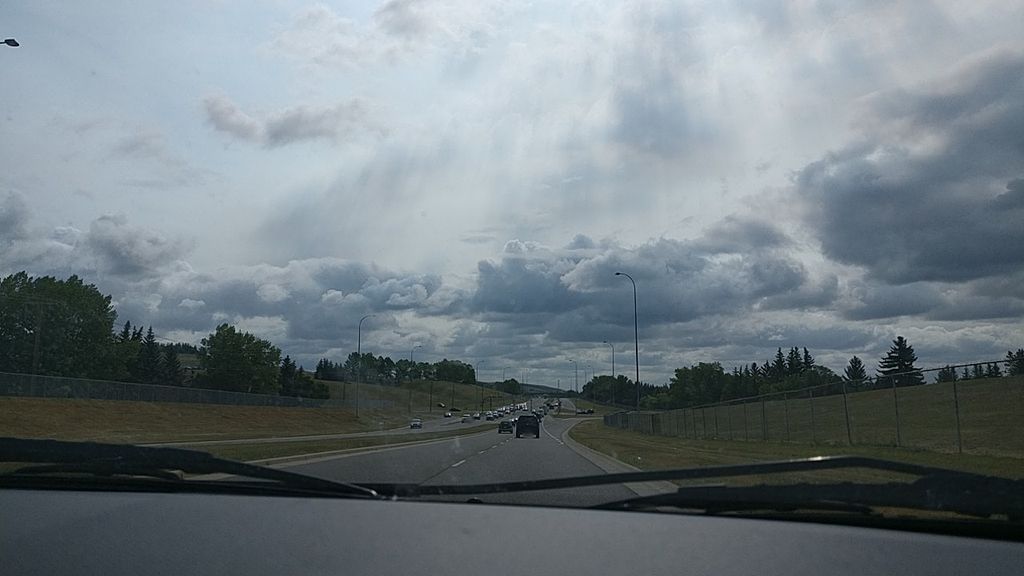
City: calgary